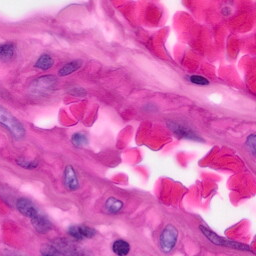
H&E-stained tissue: Pancreatic